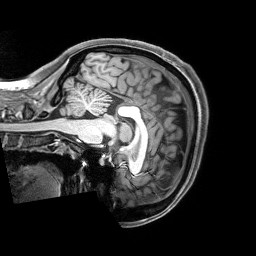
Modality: T1w
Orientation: sagittal
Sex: female
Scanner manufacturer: siemens
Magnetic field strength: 3 T
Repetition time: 2.4 s
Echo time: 0.00262 s